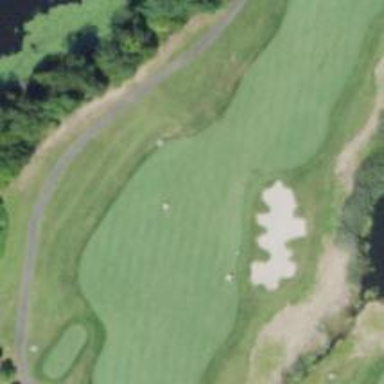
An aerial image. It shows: Golf hole.